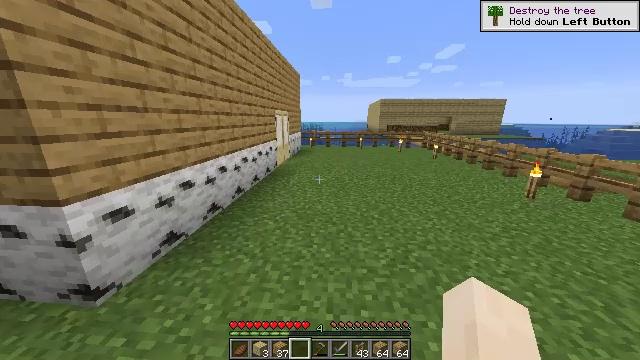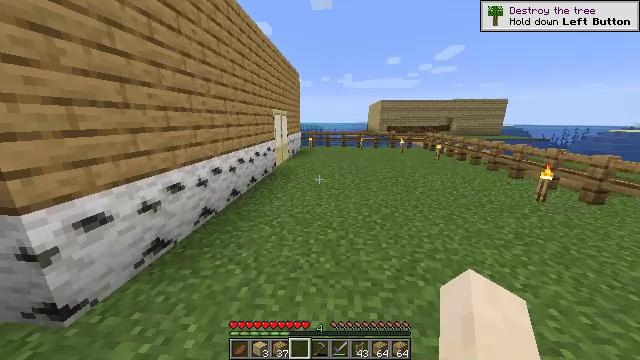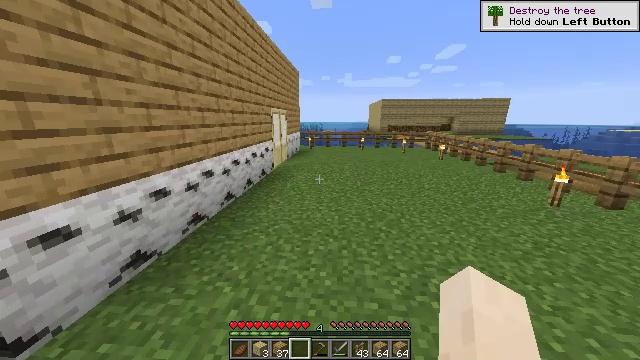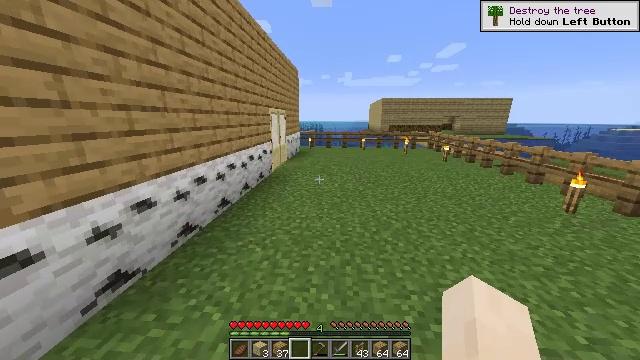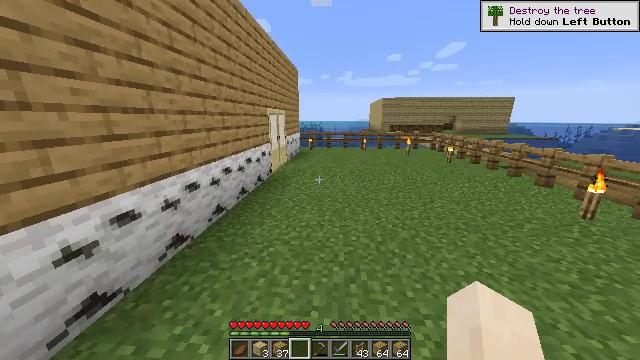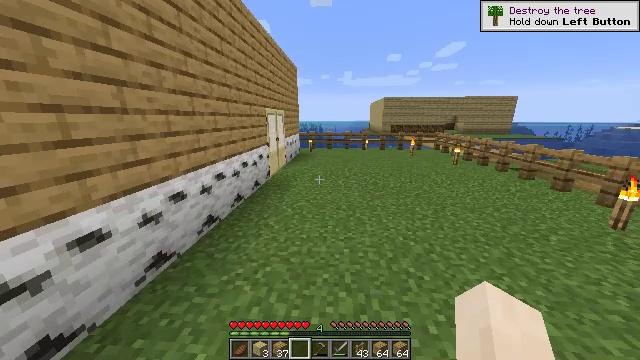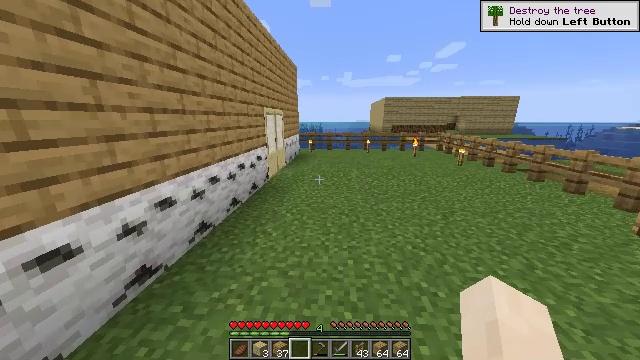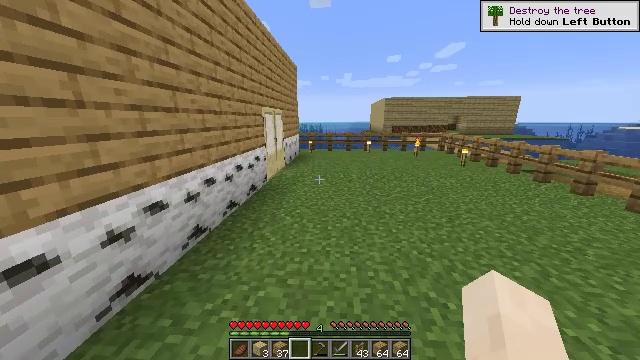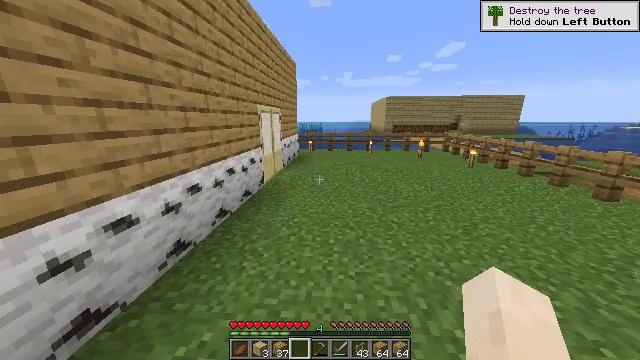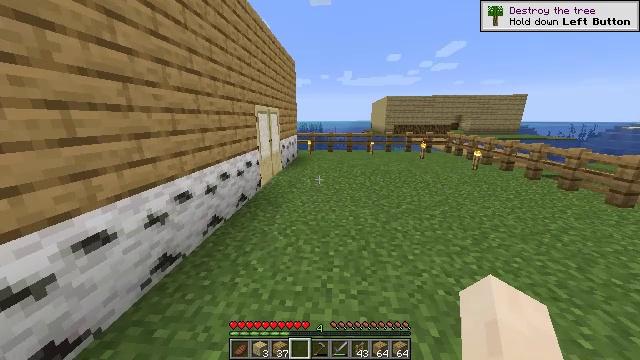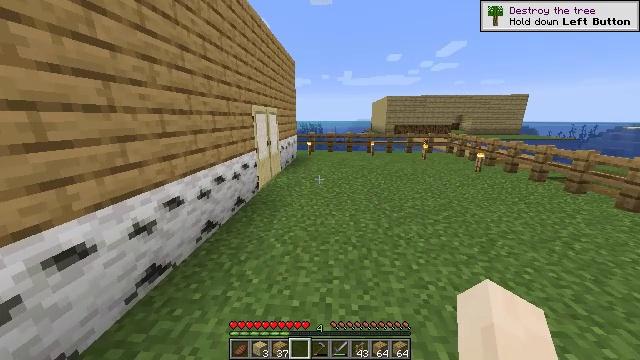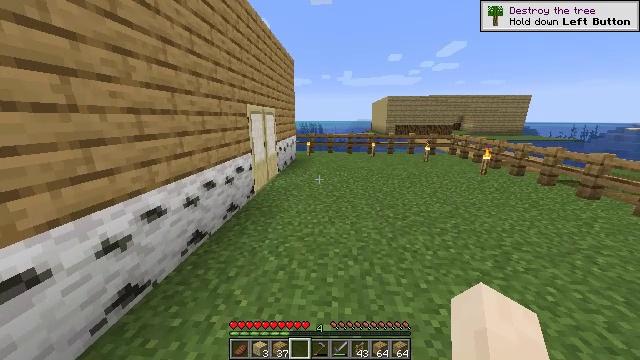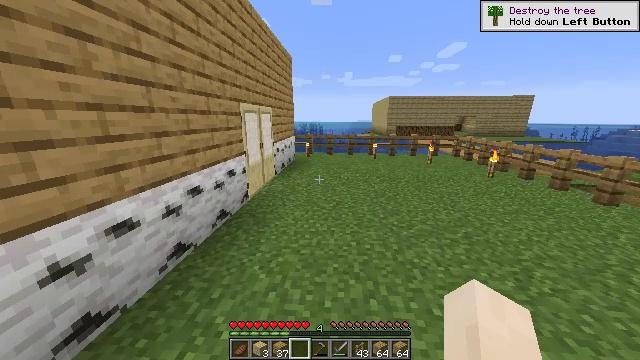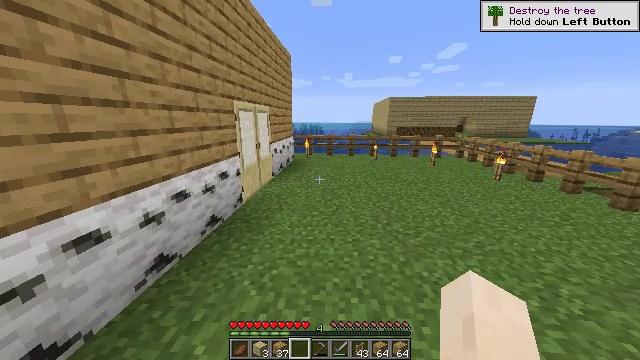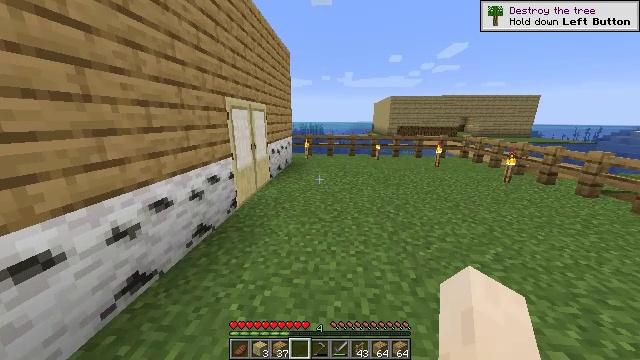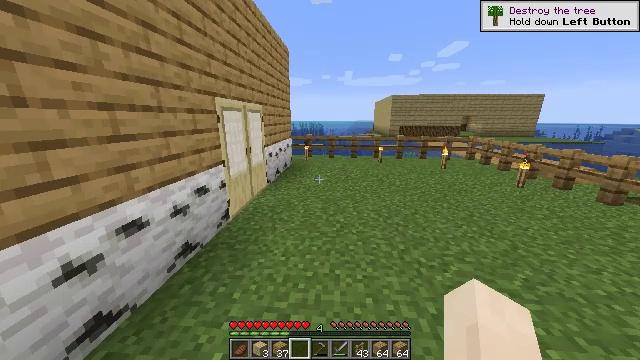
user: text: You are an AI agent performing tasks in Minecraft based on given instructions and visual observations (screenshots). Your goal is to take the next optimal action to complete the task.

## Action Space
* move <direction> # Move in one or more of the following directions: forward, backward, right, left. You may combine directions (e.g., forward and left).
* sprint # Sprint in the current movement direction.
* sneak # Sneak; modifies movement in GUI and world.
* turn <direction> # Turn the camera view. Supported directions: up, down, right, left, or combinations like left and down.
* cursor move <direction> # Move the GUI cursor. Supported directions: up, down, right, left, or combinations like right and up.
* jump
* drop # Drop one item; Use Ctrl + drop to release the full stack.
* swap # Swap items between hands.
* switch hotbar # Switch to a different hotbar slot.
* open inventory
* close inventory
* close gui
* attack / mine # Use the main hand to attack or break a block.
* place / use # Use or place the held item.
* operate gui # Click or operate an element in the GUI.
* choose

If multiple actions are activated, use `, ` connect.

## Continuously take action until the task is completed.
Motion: motion action
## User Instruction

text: Combine oak planks to get an oak slab.
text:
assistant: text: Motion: move forward, sprint
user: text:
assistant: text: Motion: move forward, sprint
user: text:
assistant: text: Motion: move forward, sprint
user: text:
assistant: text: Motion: move forward, sprint
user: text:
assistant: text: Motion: move forward, sprint
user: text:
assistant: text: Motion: move forward, sprint
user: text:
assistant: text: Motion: move forward, sprint
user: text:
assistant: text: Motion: move forward, sprint
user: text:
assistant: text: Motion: move forward, sprint
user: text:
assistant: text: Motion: move forward, sprint
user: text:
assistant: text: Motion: move forward, sprint
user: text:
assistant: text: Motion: move forward, sprint
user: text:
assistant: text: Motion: move forward, sprint
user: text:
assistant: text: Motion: move forward, sprint
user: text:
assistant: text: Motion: move forward, sprint
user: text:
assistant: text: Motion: move forward, sprint
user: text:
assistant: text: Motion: move forward, sprint
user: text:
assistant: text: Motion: move forward, sprint
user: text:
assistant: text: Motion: move forward, sprint
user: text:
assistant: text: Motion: move forward, sprint, turn left
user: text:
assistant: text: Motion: move forward, sprint, turn left
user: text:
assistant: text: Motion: move forward, sprint, turn left
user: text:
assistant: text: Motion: move forward, sprint, turn left
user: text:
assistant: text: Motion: move forward, sprint, turn left
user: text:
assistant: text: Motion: move forward, sprint, turn left
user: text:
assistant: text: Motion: turn left
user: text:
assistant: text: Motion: turn left
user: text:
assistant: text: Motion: turn left
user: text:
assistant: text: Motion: turn left
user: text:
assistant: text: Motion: turn left